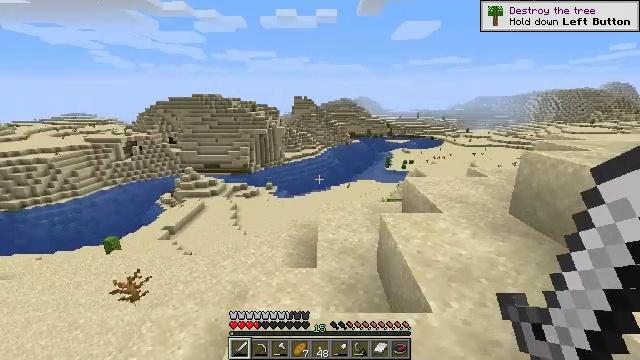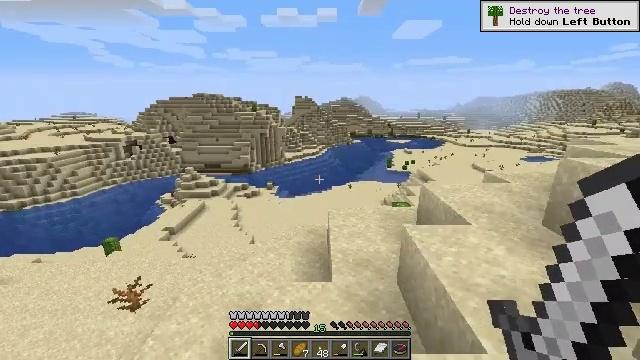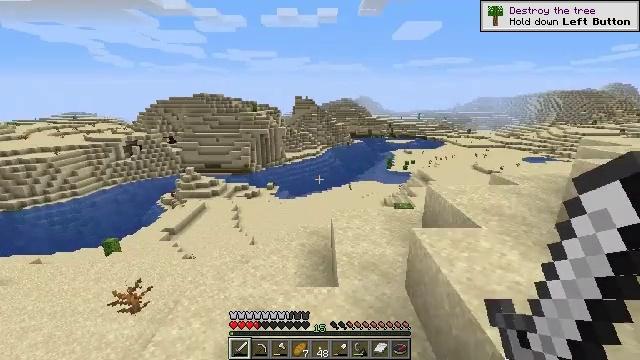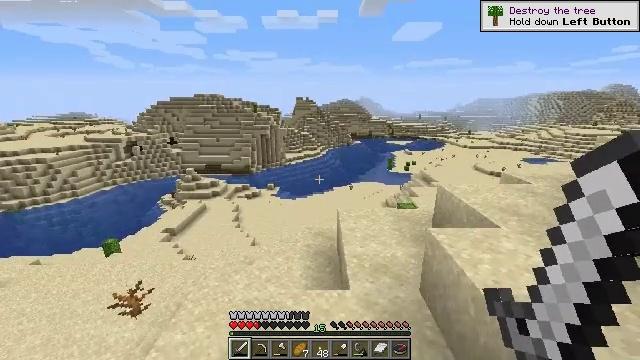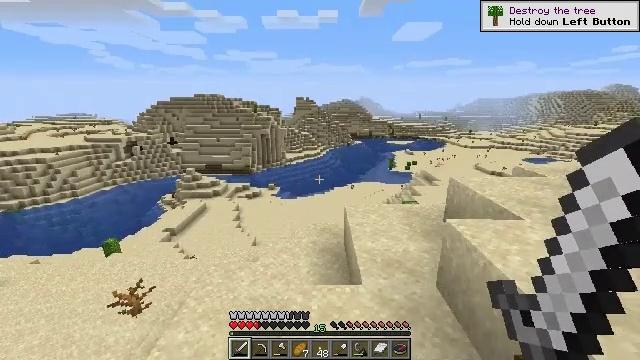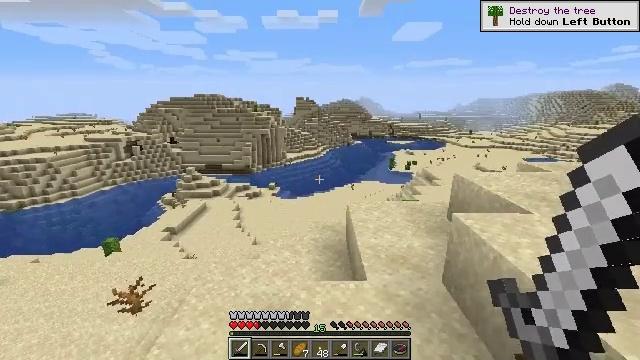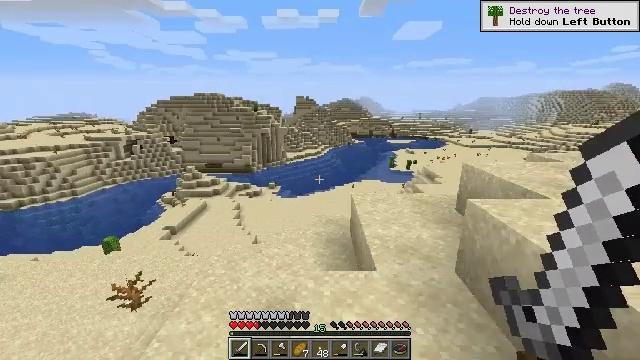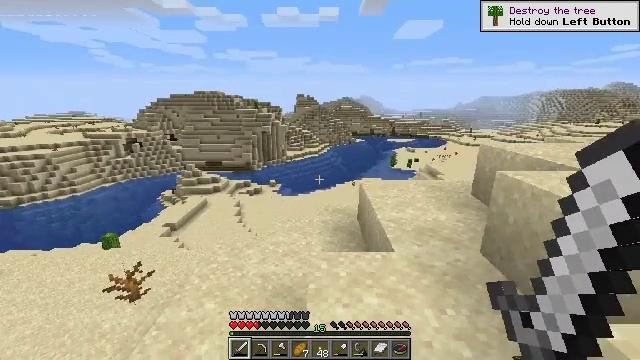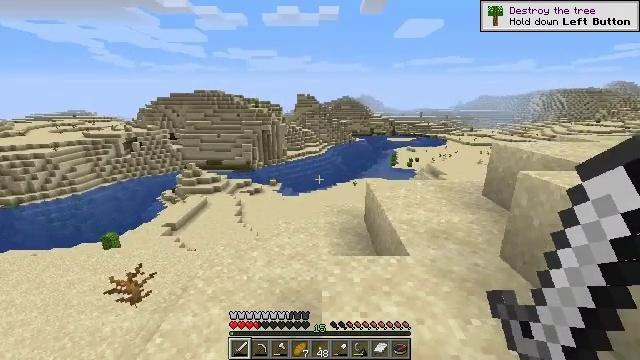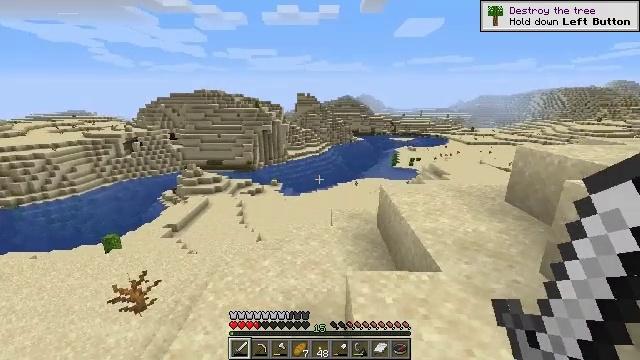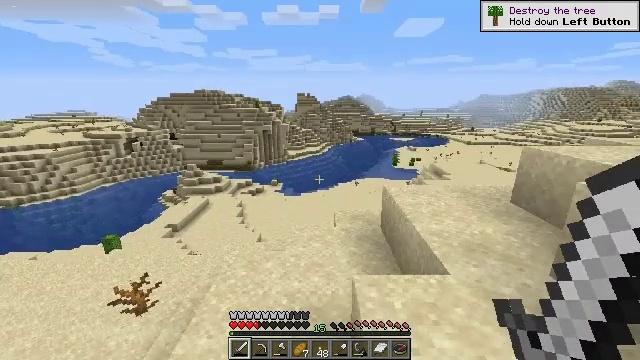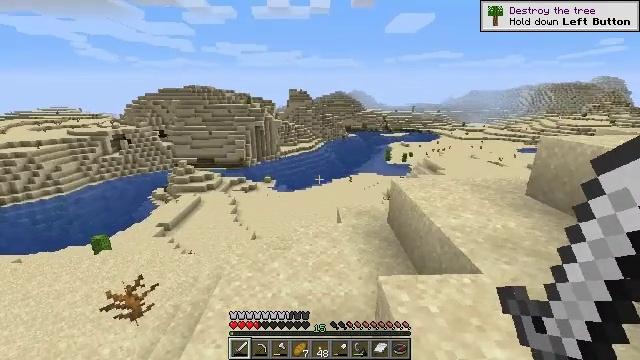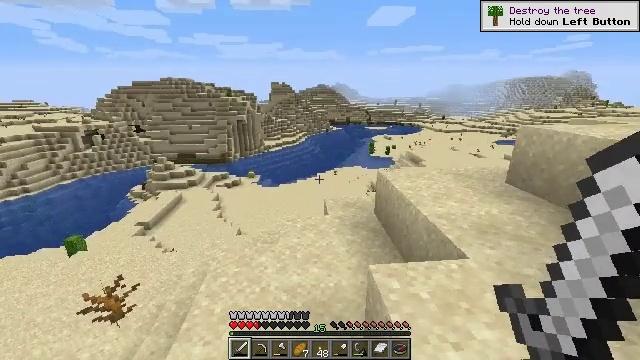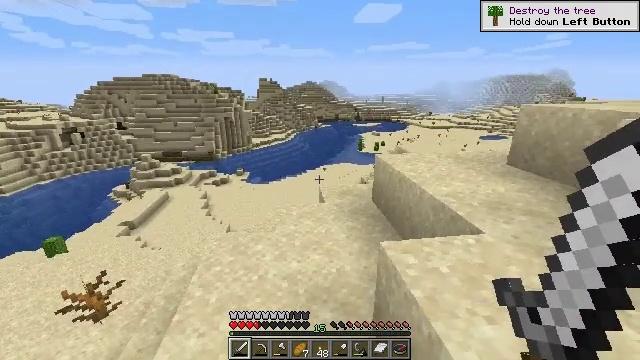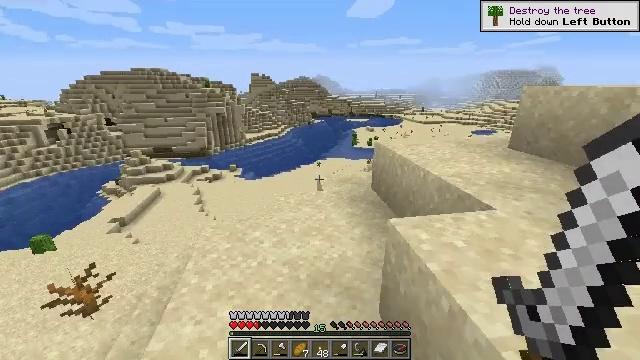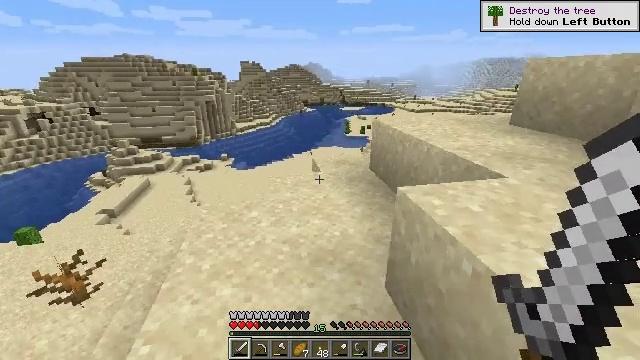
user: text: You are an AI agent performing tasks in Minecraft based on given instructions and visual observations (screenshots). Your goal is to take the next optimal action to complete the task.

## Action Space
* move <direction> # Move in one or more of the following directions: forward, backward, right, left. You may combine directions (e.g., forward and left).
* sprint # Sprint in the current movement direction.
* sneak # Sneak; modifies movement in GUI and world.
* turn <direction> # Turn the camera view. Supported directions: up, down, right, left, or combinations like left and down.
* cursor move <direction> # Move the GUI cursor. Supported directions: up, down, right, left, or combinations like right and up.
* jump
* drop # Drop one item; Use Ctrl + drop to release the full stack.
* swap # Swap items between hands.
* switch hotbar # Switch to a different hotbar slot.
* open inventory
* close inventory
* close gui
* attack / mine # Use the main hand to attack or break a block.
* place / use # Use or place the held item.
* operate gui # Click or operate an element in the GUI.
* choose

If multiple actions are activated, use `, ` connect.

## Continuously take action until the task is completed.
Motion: motion action
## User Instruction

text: Gather a dead bush.
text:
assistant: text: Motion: move forward and move left
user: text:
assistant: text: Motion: move forward and move left
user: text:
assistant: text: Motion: move forward and move left
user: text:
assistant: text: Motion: move forward and move left
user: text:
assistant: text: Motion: move forward and move left
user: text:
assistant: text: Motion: move forward and move left
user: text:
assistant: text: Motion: move forward and move left
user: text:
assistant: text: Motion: move forward and move left
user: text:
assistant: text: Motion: move forward and move left
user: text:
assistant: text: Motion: move forward and move left
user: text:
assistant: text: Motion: move forward and move left, turn right and down
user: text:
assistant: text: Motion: move forward and move left, turn right and down
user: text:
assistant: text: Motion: move forward and move left, turn right
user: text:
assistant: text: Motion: move forward and move left, turn right
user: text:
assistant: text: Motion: move forward and move left, turn right and down
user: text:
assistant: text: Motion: move forward and move left, turn right and down
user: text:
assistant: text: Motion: move forward and move left
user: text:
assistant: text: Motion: move forward and move left
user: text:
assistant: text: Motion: move forward and move left
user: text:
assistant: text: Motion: move forward and move left
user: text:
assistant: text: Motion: move forward and move left
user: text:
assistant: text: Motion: move forward and move left
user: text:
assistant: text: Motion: move forward and move left
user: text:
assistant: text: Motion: move forward and move left
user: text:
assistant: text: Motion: move forward and move left
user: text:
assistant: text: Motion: move forward and move left
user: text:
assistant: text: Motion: move forward and move left
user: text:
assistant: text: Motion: move forward and move left
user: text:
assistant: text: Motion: move forward and move left
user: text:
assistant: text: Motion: move forward and move left